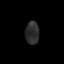
Tissue: lung
Cell type: Epithelial cells
Senescence score: 0.1698
Nuclear area (px): 307
Mean DAPI intensity: 44.863